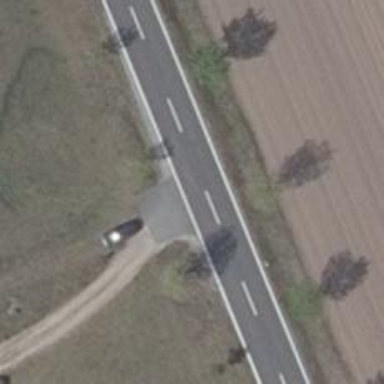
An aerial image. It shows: Secondary road with asphalt surface.